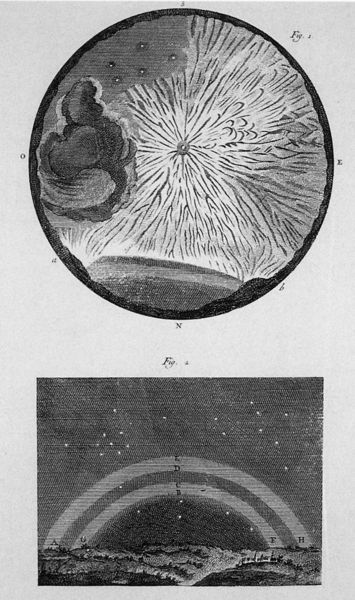
Titel: Nordlicht/ Kupferstich nach Goussier In J.J. d`Ortous de Mairans Traité
Künstler: Bernhard
Institution: Kupferstich in: Jean Jaques D`Ortous de Mairan: Traité physique e historique de l`aurore boréale. Paris, 1733.
Schlagwörter: himmel, weiß, wolken, landschaft, abend, grau, hell, licht, nacht, schwarz, skizze, zeichnung, alt, erde, horizont, norden, sonnenaufgang, wolen, sonne, kreis, rund, bogen, süden, grafik, monochrom, mond, strahlen, form, gestirne, sterne, halbkreis, westen, welt, osten, weltall, regenbogen, himmelsrichtungen, firmament, astrologie, astronomie, urknall